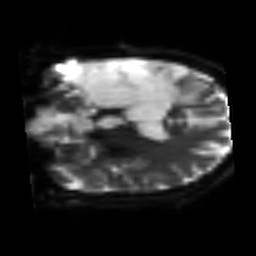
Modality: sbref
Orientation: coronal
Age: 40
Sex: male
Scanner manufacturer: siemens
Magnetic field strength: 3 T
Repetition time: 3.2 s
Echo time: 0.081 s